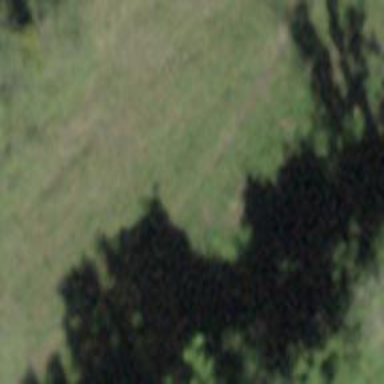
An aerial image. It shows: Grass path.